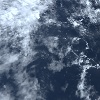
Label: cloud